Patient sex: M
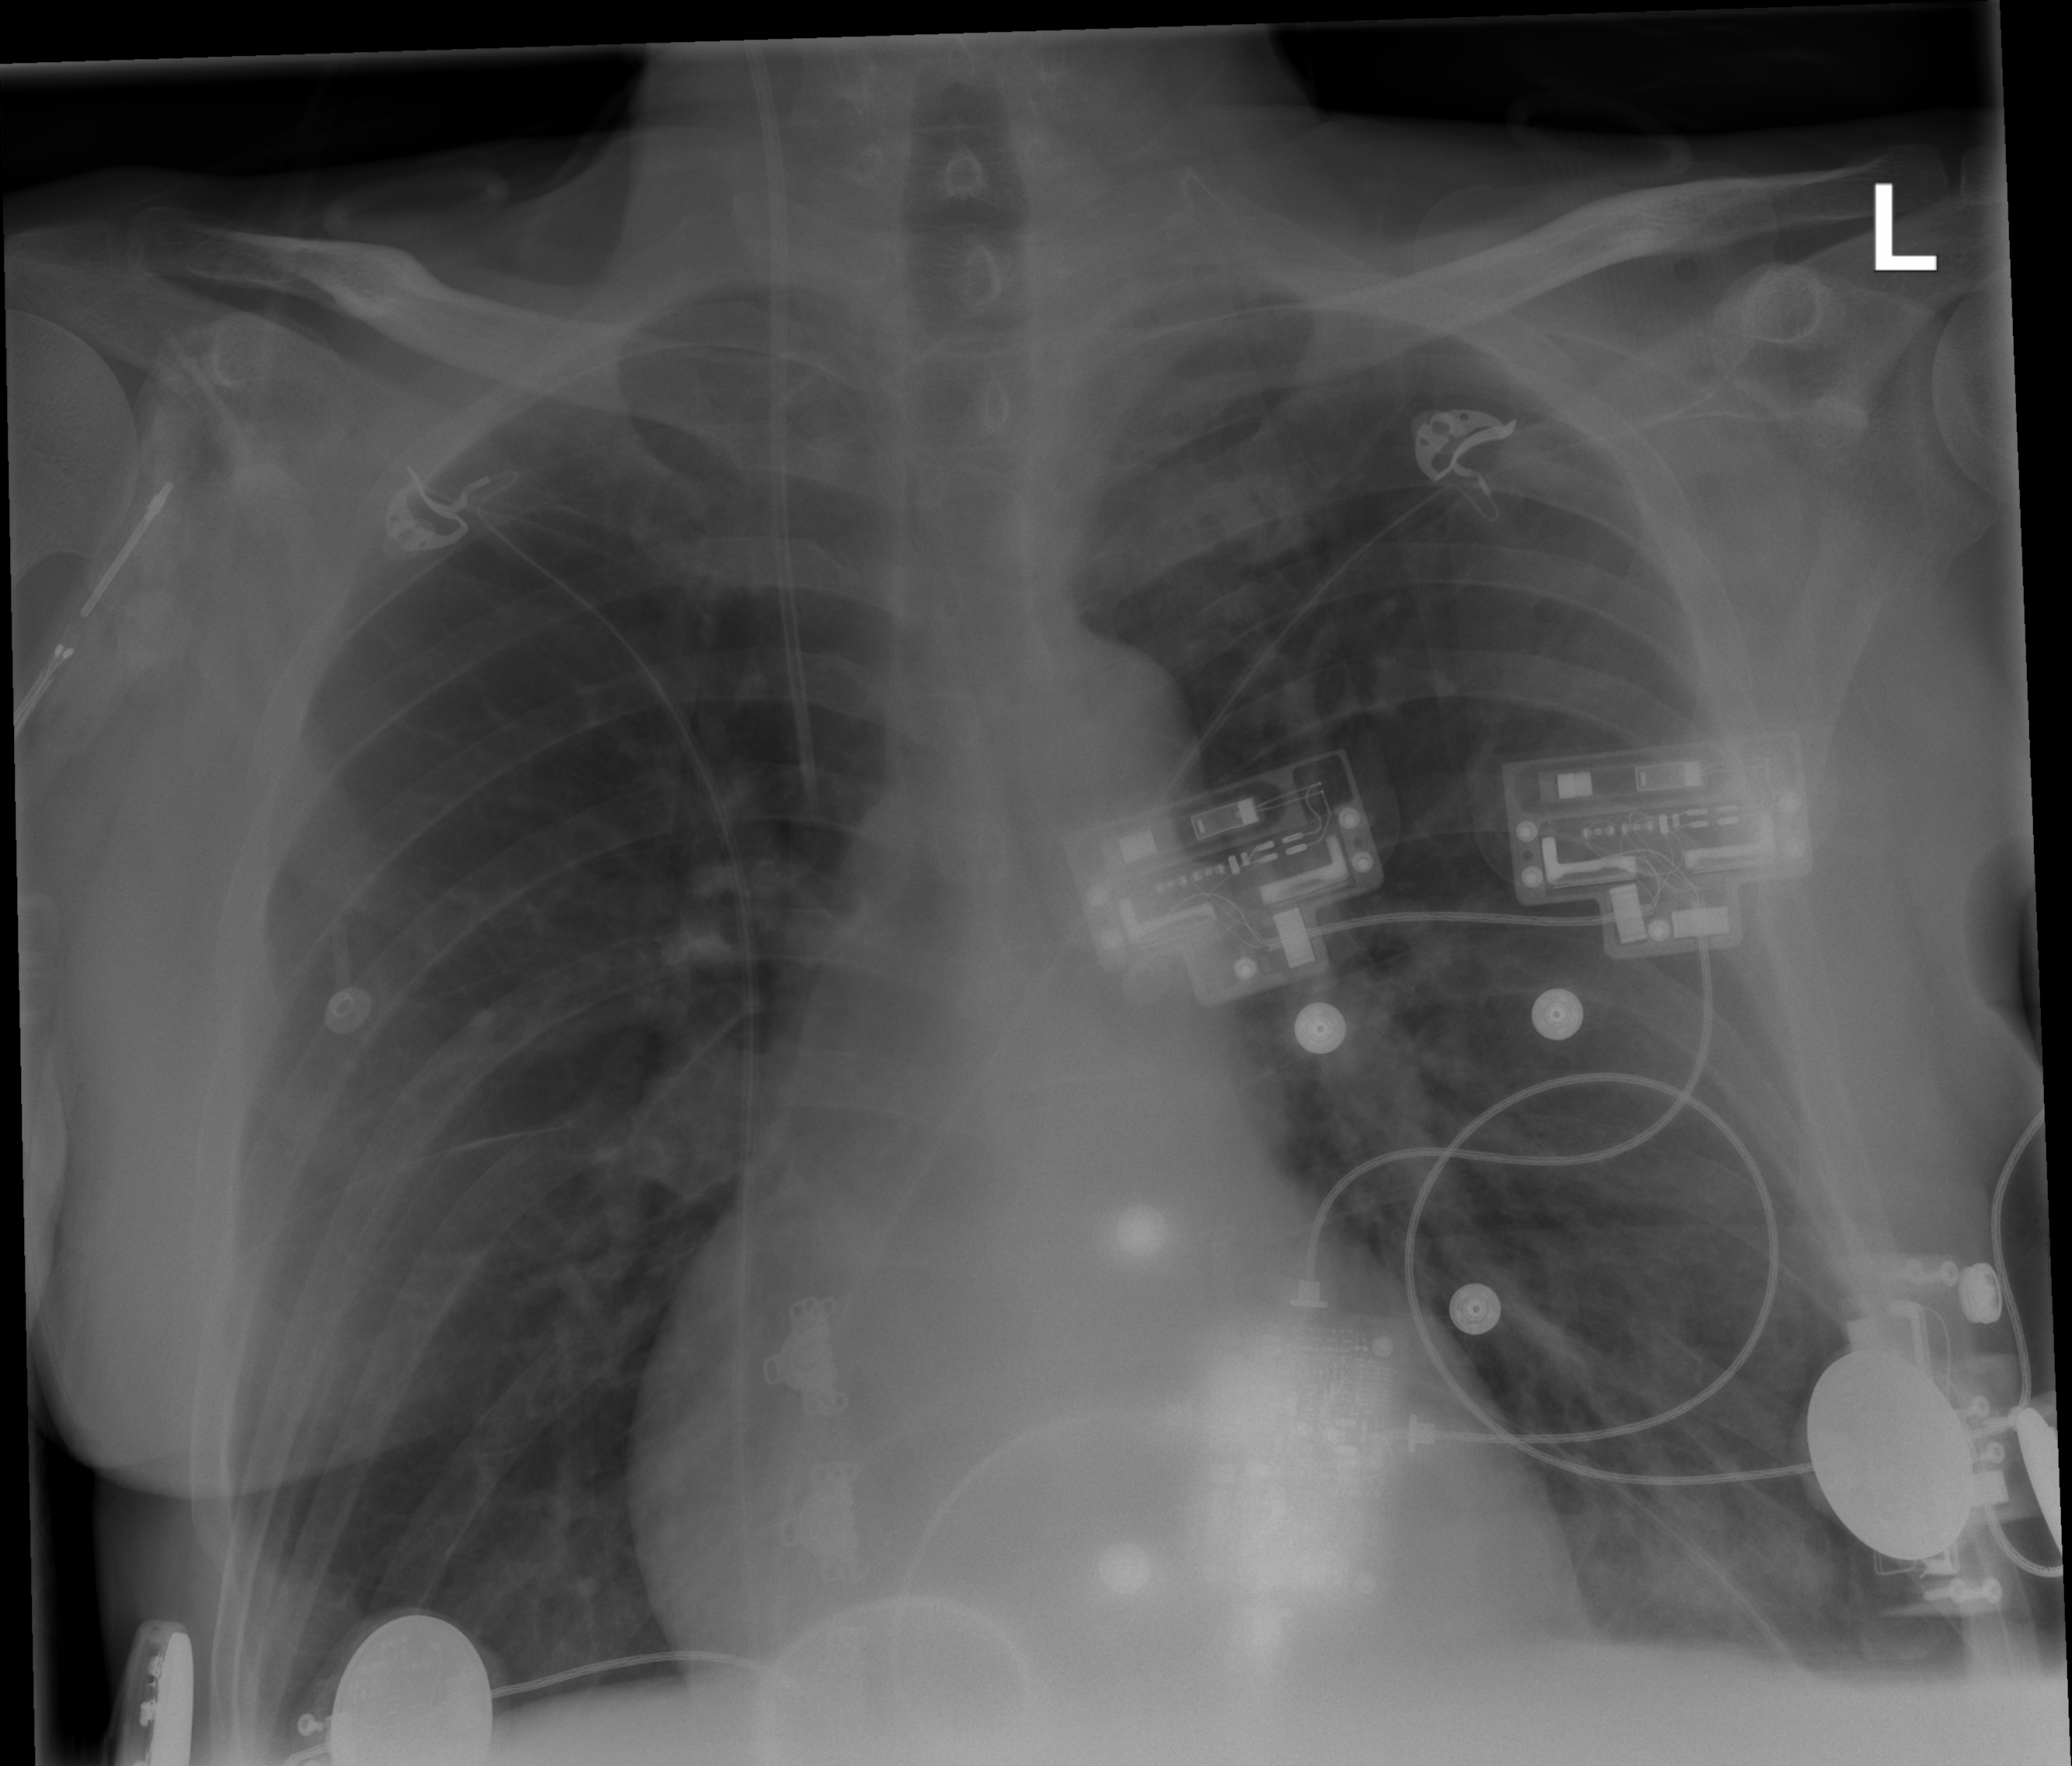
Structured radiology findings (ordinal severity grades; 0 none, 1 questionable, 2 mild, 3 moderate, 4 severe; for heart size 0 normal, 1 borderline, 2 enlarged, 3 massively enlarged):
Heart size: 0
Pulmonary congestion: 0
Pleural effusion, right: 0
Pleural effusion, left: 0
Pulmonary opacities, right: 0
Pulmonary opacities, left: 0
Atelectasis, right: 0
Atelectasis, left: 2